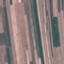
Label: AnnualCrop